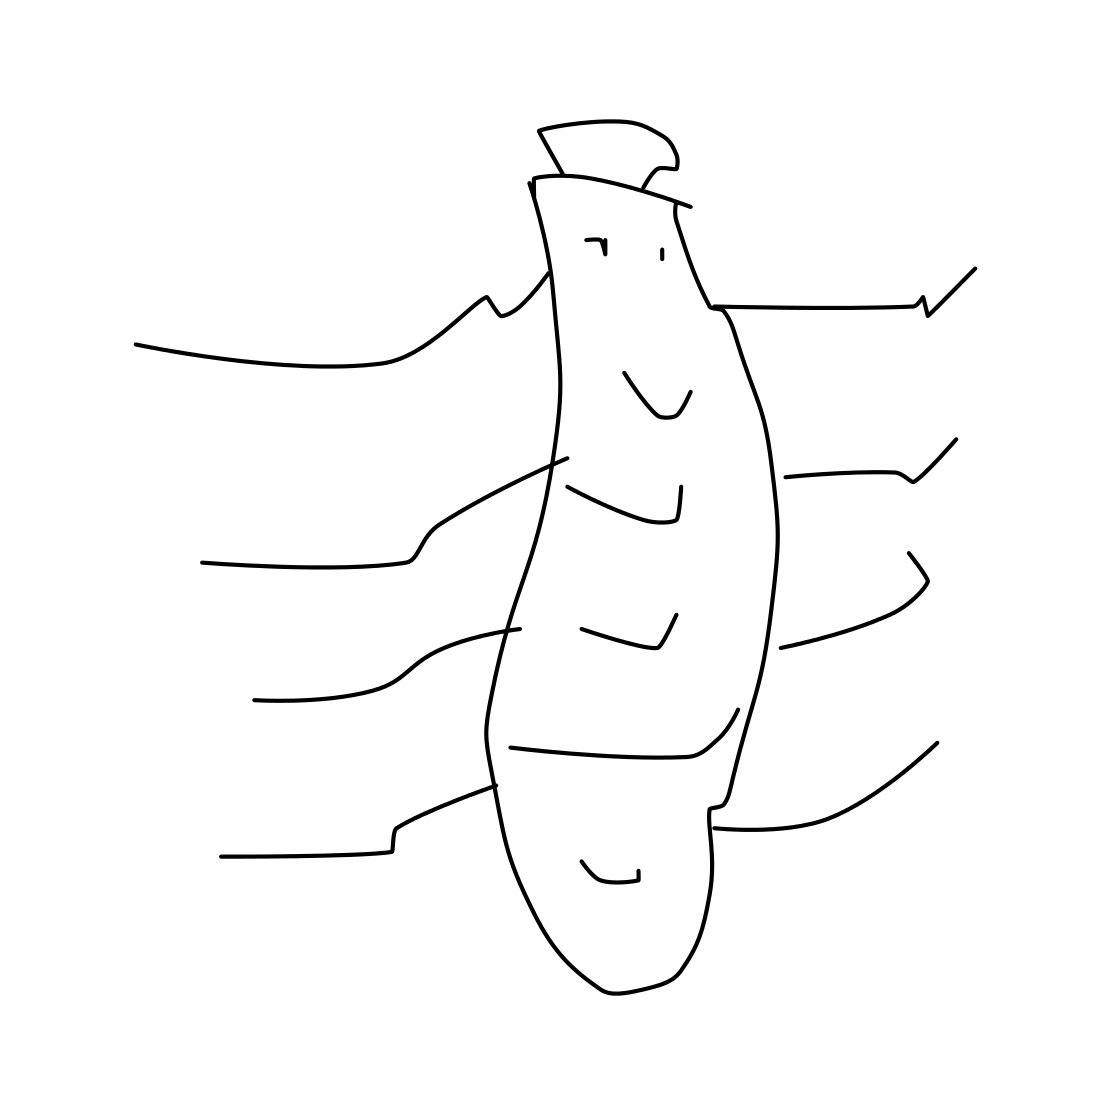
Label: spider